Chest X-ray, PA view. Patient: 65 years old, sex F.
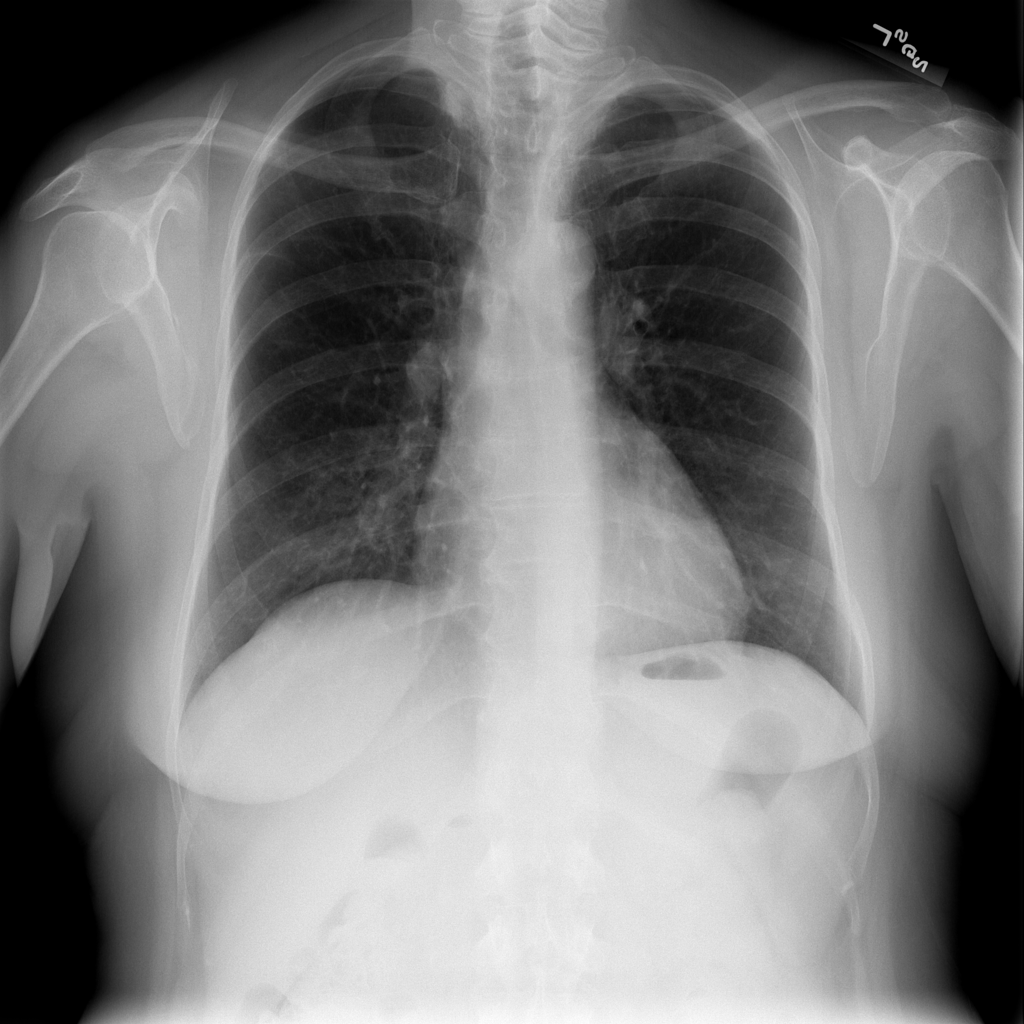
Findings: No Finding